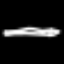
Label: pencil